Interaction volume radius: 10 \u00c5
Interaction volume height: 25 \u00c5
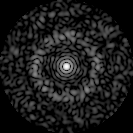
Disorder parameter: 0.8543